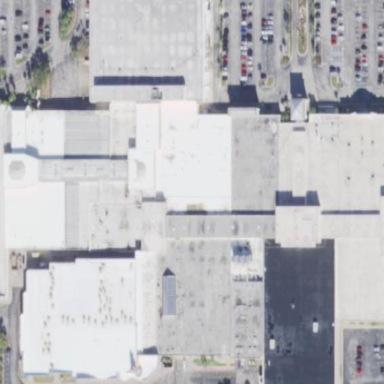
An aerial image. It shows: Mall building.